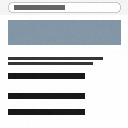
Screen state: on